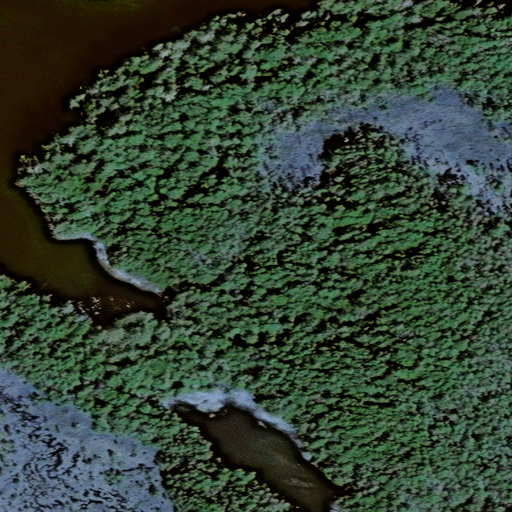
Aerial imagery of island in Alaska named Myriad Islands containing only unknown